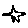
Label: star